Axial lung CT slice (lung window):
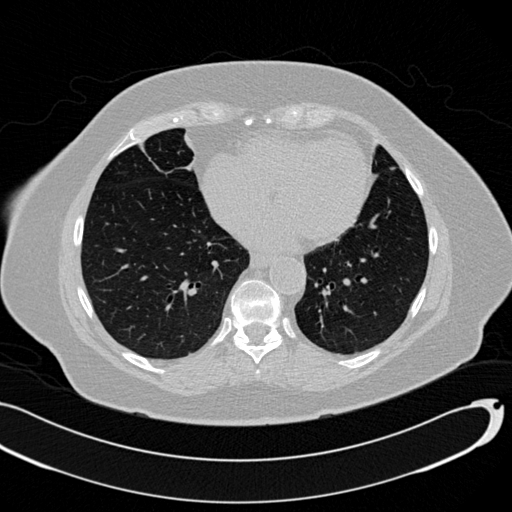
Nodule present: no